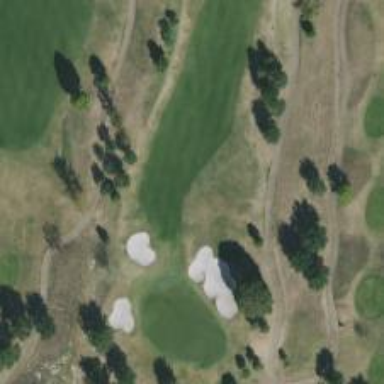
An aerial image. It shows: View of golf hole.